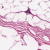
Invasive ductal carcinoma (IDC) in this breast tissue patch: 0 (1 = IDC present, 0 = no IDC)